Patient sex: M
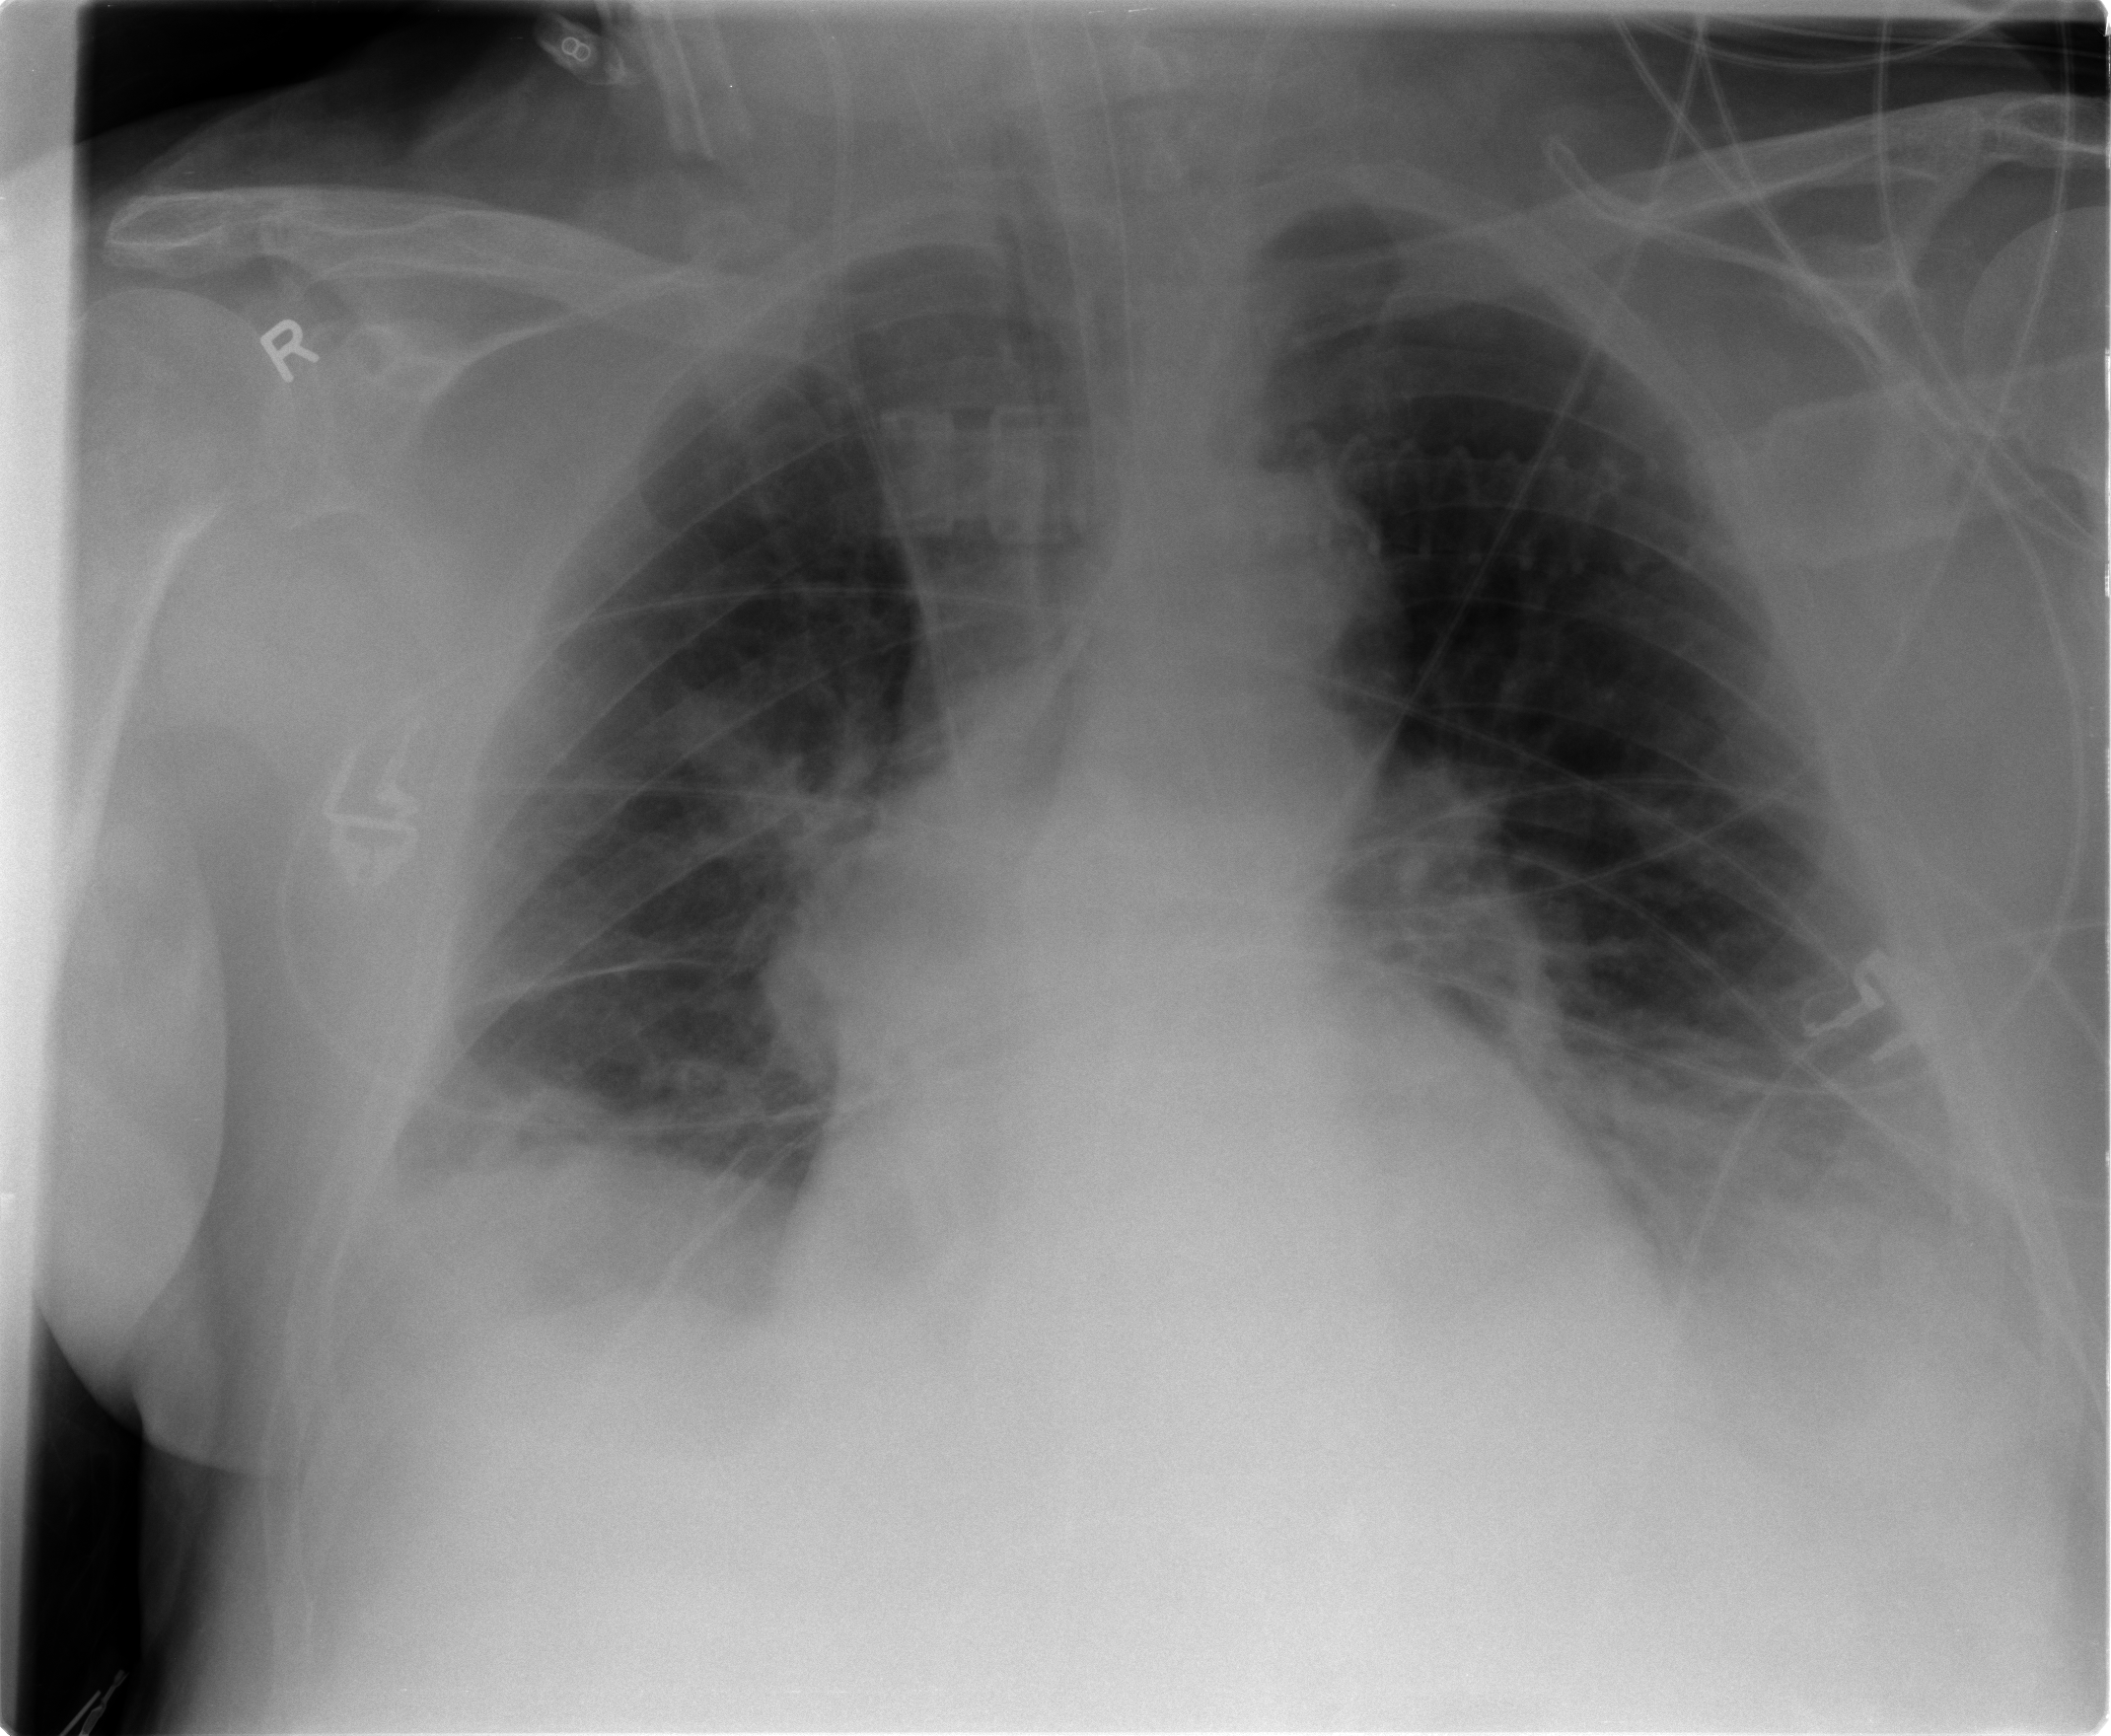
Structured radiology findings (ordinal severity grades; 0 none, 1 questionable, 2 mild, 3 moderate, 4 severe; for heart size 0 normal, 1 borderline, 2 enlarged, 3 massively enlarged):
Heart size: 2
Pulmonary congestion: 2
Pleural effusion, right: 2
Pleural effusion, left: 2
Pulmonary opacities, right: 2
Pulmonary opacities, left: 2
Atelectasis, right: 2
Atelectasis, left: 2